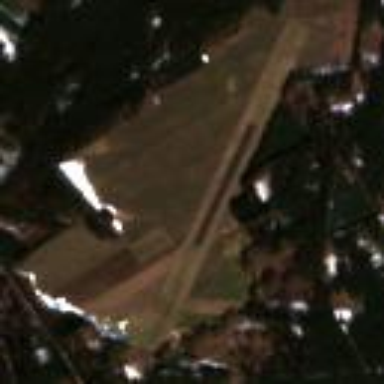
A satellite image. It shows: Grass-covered military airfield.